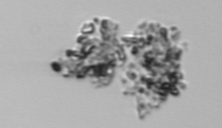
Label: detritus